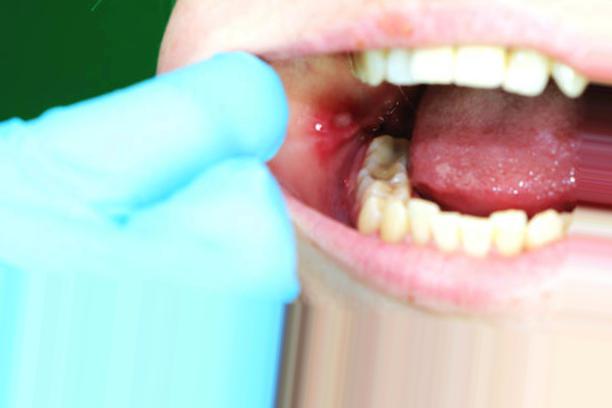
Condition: Mouth Ulcer